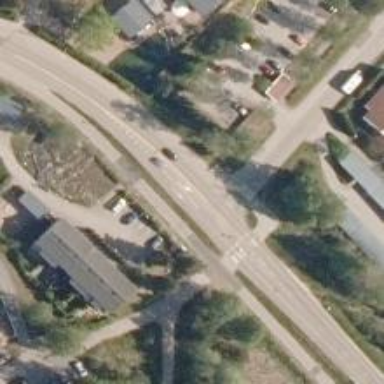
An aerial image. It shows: Marked crossing on the road.